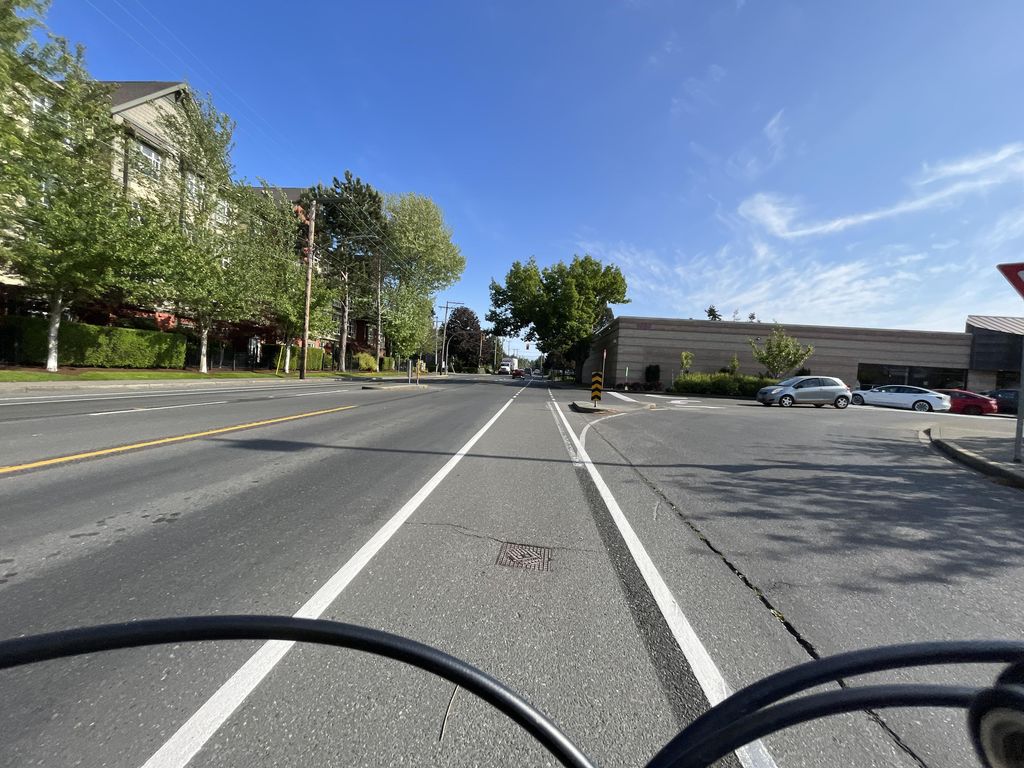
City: victoria